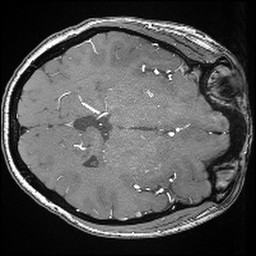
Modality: angio
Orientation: axial
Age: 24
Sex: female
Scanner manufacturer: siemens
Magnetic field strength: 3 T
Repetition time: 0.021 s
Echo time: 0.00342 s